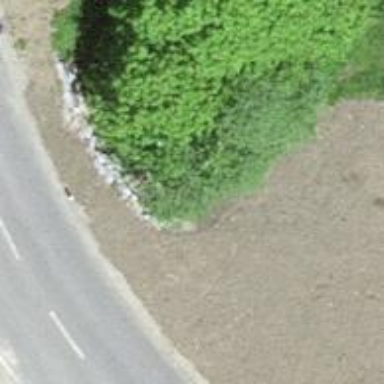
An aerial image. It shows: Culvert tunnel.